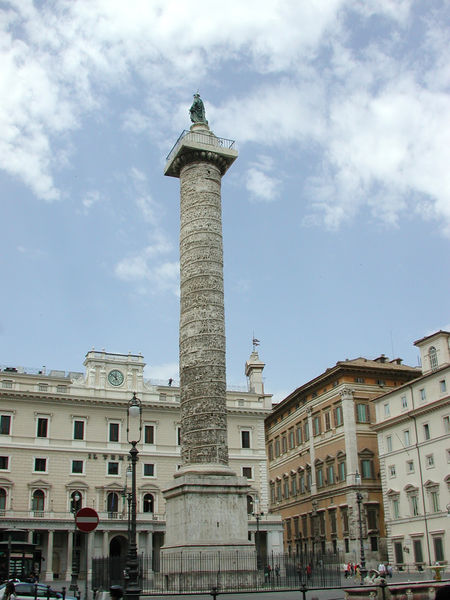
Titel: Ehrensäule des Marc Aurel
Künstler: Domenico Fontana
Standort: Rom, Piazza Colonna (EU - I - Latium)
Schlagwörter: himmel, wolken, menschen, stadt, fenster, frankreich, säule, gebäude, stein, häuser, gitter, figur, turm, skulptur, statue, fahne, modern, platz, architecture, blue, column, lamp, people, white, window, green, windows, zeitgenössisch, uhr, hoch, foto, fotografie, schild, denkmal, napoleon, trommel, sieg, rom, clouds, man, roman, sky, obelisk, building, house, landscape, houses, roof, street, tower, light, basis, london, monument, photo, eine, clock, flag, fence, town, italy, city, street light, säile, rome, square, buildings, verkehrsschild, pillar, urban, trajan, pedestal, photograph, photography, big, tall, europe, trafalgar, car, sign, venecia, parkverbot, stop, what?, signal, sing, sight, pedistal, huge, city street, obelisque, couldy, stop sign, siegessäule, trajan's column, colume, nelson column, lord nelson, do not enter